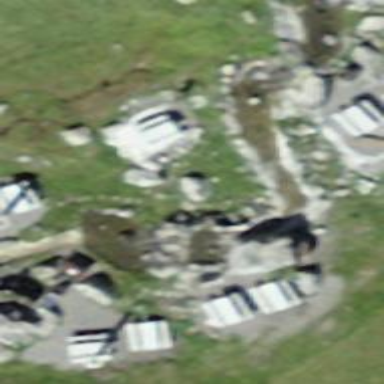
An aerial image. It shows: Picnic site for tourists.